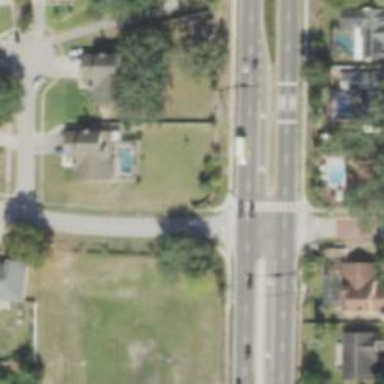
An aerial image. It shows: Uncontrolled road crossing.